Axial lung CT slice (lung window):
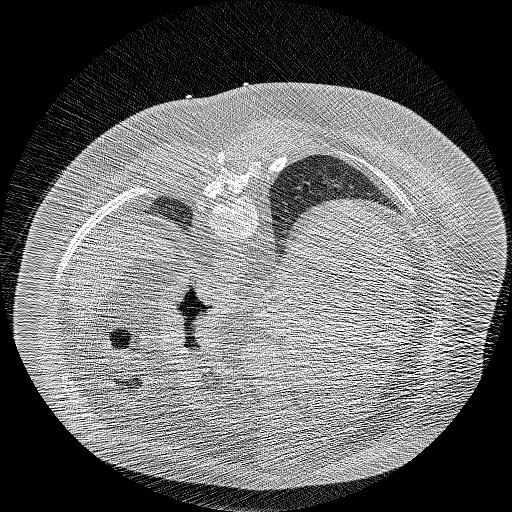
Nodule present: no